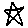
Label: star